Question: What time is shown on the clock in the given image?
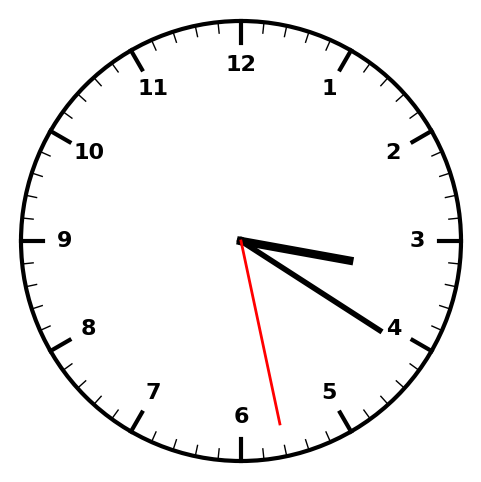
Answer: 03:20:28